Current action and preconditions to check: path_clear

Your task: For each precondition in the list above, predict whether it will hold at this action.

Consider the current scene as observed from the mobile robot's camera, and analyze the predicted future states of all dynamic agents (e.g., people, animals, vehicles, or any moving entities) within the NEXT SECOND.

IMPORTANT: Only answer "very likely" if you are absolutely certain—based on strong, clear evidence—that a dynamic agent will violate the precondition in the predicted future state. Do NOT answer "very likely" for unlikely, ambiguous, or low-probability risks.

Ask yourself for each precondition: Is there a high probability, with clear and convincing evidence, that the predicted future states of any dynamic agent will interfere with the predicted future state of the currently executing action within the NEXT SECOND, causing that precondition to fail?

Assess the risk level based on these predictions. Use "likely" or "very likely" if motions create a clear risk of interference.

Use "neutral" or "improbable" if agents are nearby but their predicted paths are clearly diverging or non-conflicting.

Failure Risk Categories: "very improbable", "improbable", "neutral", "likely", "very likely"

Answer Format: Output ONLY the probability_of_failure value from these categories: "very improbable", "improbable", "neutral", "likely", "very likely"

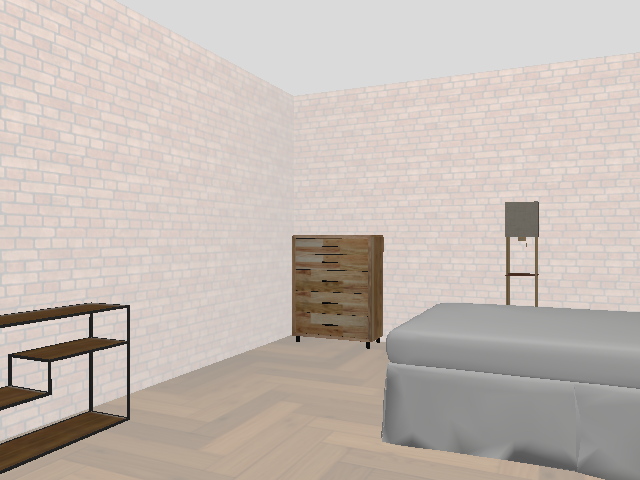

Answer: very improbable